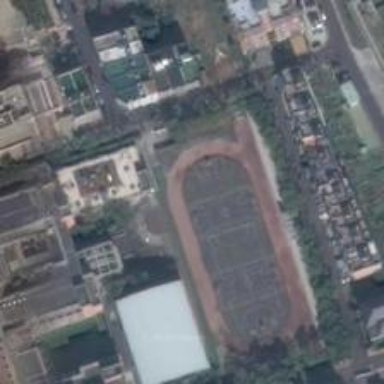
A playground is surrounded by edifices, parking lot and lush plants .